Brain MRI, t2w sequence, axial 2D slice.
Patient: age 34, sex M, weight 95 kg, height 1.95 m
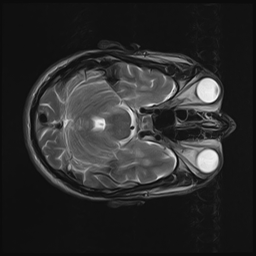